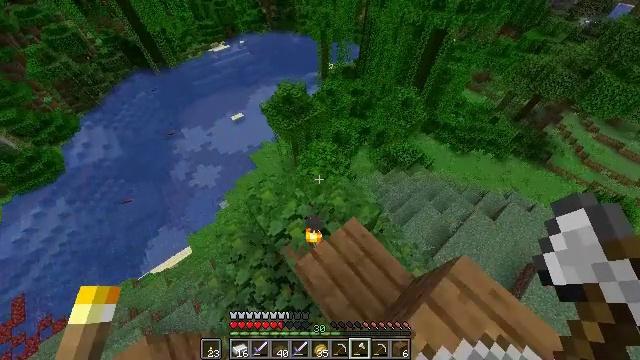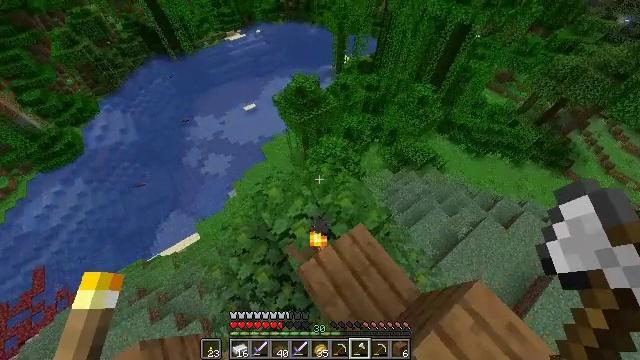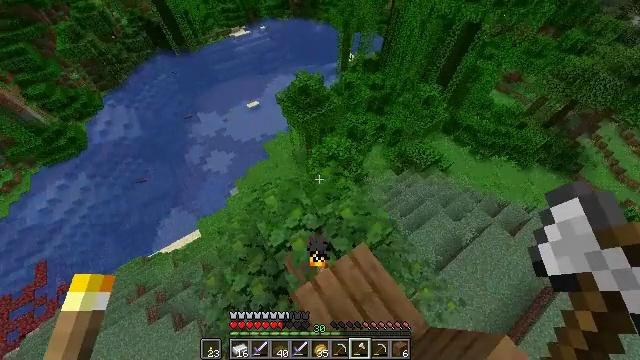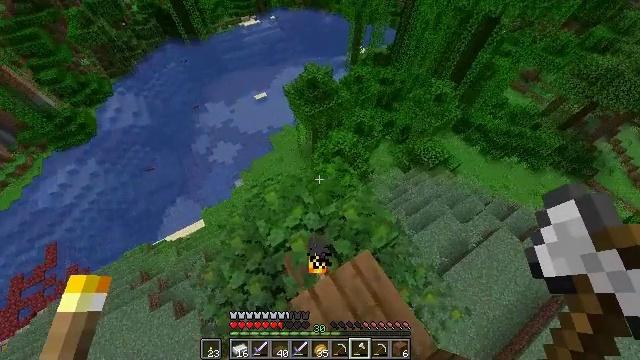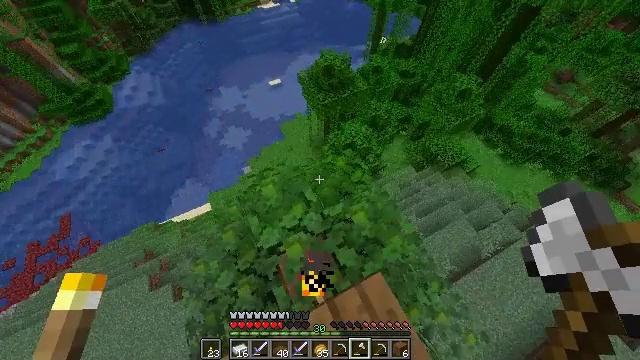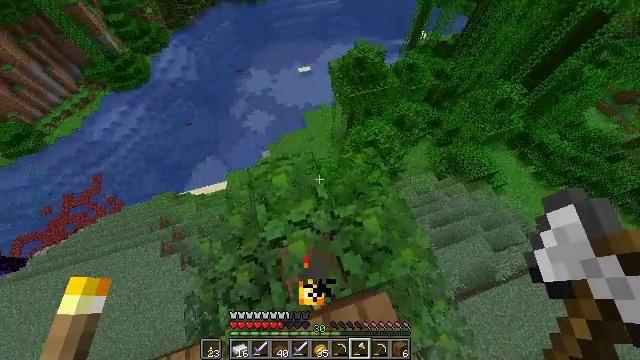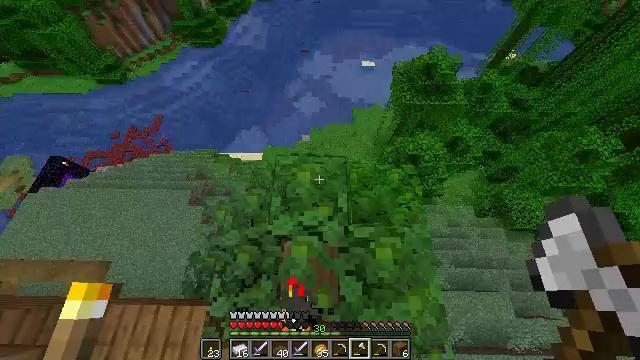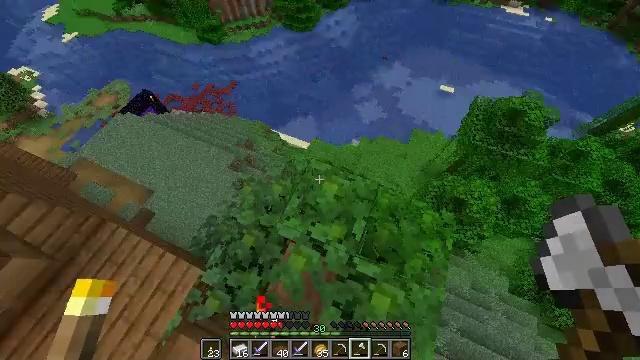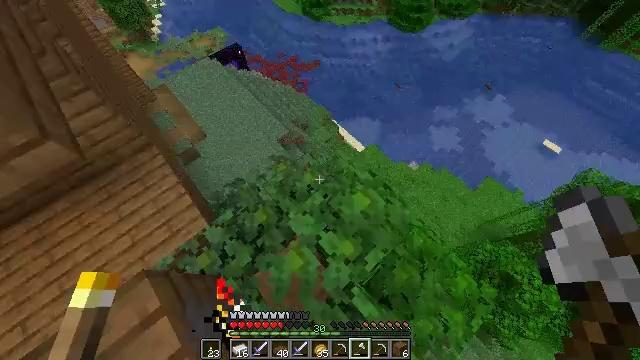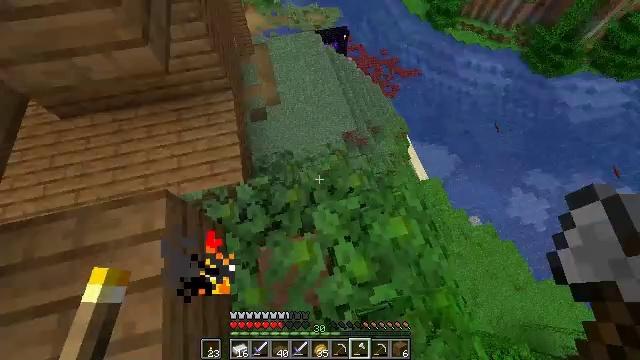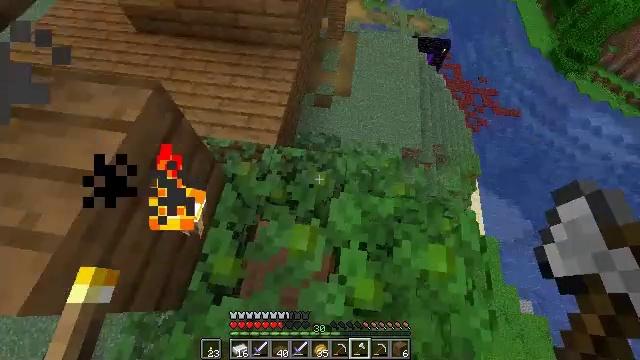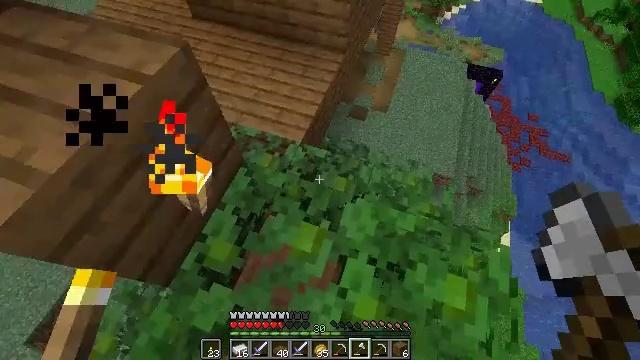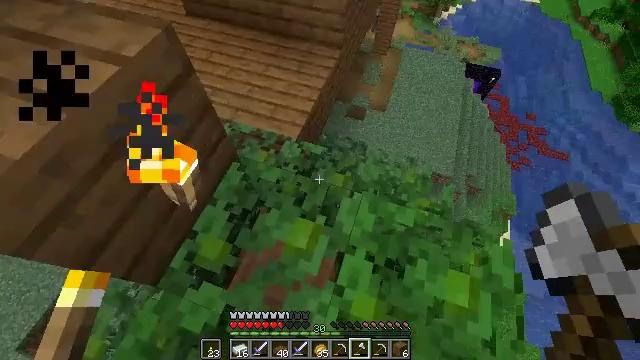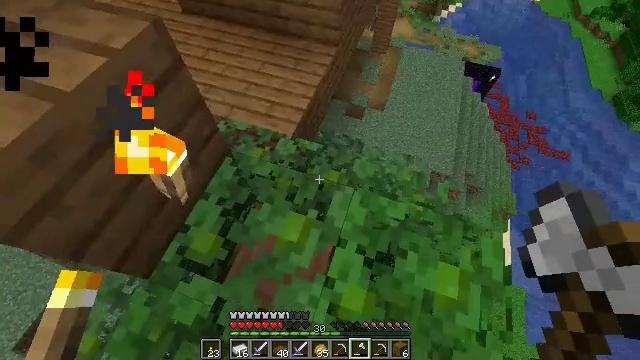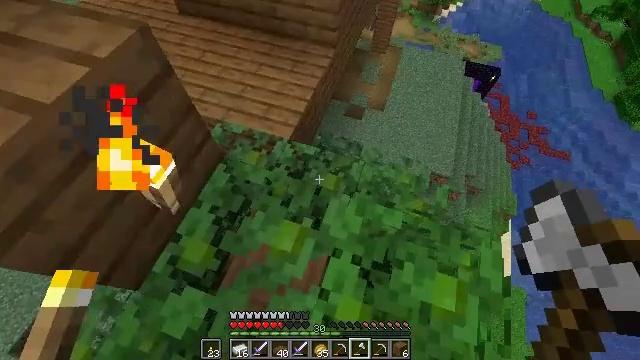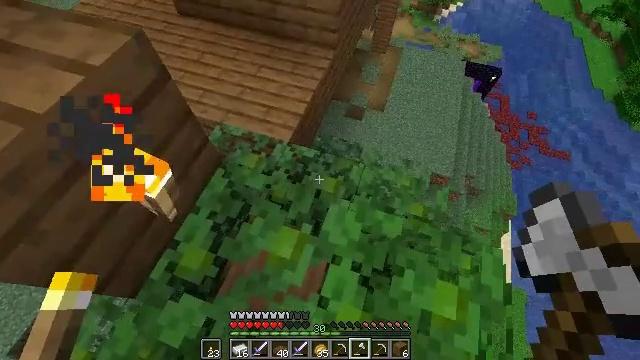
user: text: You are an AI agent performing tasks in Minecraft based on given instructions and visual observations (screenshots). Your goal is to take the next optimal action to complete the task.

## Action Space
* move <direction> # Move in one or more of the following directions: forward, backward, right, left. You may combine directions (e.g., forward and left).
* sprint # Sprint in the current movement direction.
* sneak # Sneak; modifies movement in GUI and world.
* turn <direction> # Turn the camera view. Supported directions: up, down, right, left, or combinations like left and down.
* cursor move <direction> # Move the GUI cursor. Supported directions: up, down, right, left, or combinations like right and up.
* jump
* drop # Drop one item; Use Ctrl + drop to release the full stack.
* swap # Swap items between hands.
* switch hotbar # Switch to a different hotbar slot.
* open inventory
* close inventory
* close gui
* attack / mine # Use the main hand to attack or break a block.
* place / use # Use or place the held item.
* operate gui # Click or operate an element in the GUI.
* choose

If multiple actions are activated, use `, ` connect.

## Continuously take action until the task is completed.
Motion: motion action
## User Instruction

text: Mine the wall torch to remove it.
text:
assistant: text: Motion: move forward, turn left and down
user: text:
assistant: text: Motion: move forward, turn left
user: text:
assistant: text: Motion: move forward, turn left and down
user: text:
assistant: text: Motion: move forward, turn left and down
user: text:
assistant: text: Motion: move forward, turn left and down
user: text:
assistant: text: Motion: move forward, turn left and down
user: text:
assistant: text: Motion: turn left
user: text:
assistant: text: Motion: turn left
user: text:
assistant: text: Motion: turn left
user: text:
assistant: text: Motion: turn left and up
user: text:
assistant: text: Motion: turn left and up
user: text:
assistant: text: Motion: no_op
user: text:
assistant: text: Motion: no_op
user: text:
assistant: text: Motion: move forward
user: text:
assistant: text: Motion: move forward
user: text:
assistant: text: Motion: move forward, turn right
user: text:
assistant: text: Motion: move forward, turn up
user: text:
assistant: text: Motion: move forward, turn left and up
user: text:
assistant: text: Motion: move forward, turn left
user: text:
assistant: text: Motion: turn left
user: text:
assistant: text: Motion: turn left
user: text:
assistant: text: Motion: turn left
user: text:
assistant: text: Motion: turn left
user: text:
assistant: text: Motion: move forward, turn left
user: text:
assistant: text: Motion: move forward
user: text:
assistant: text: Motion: move forward, turn left
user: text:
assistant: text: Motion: move forward, turn left
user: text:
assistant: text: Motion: move forward, turn up
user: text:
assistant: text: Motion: move forward, turn up
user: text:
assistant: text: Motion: move forward, turn up